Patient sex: M
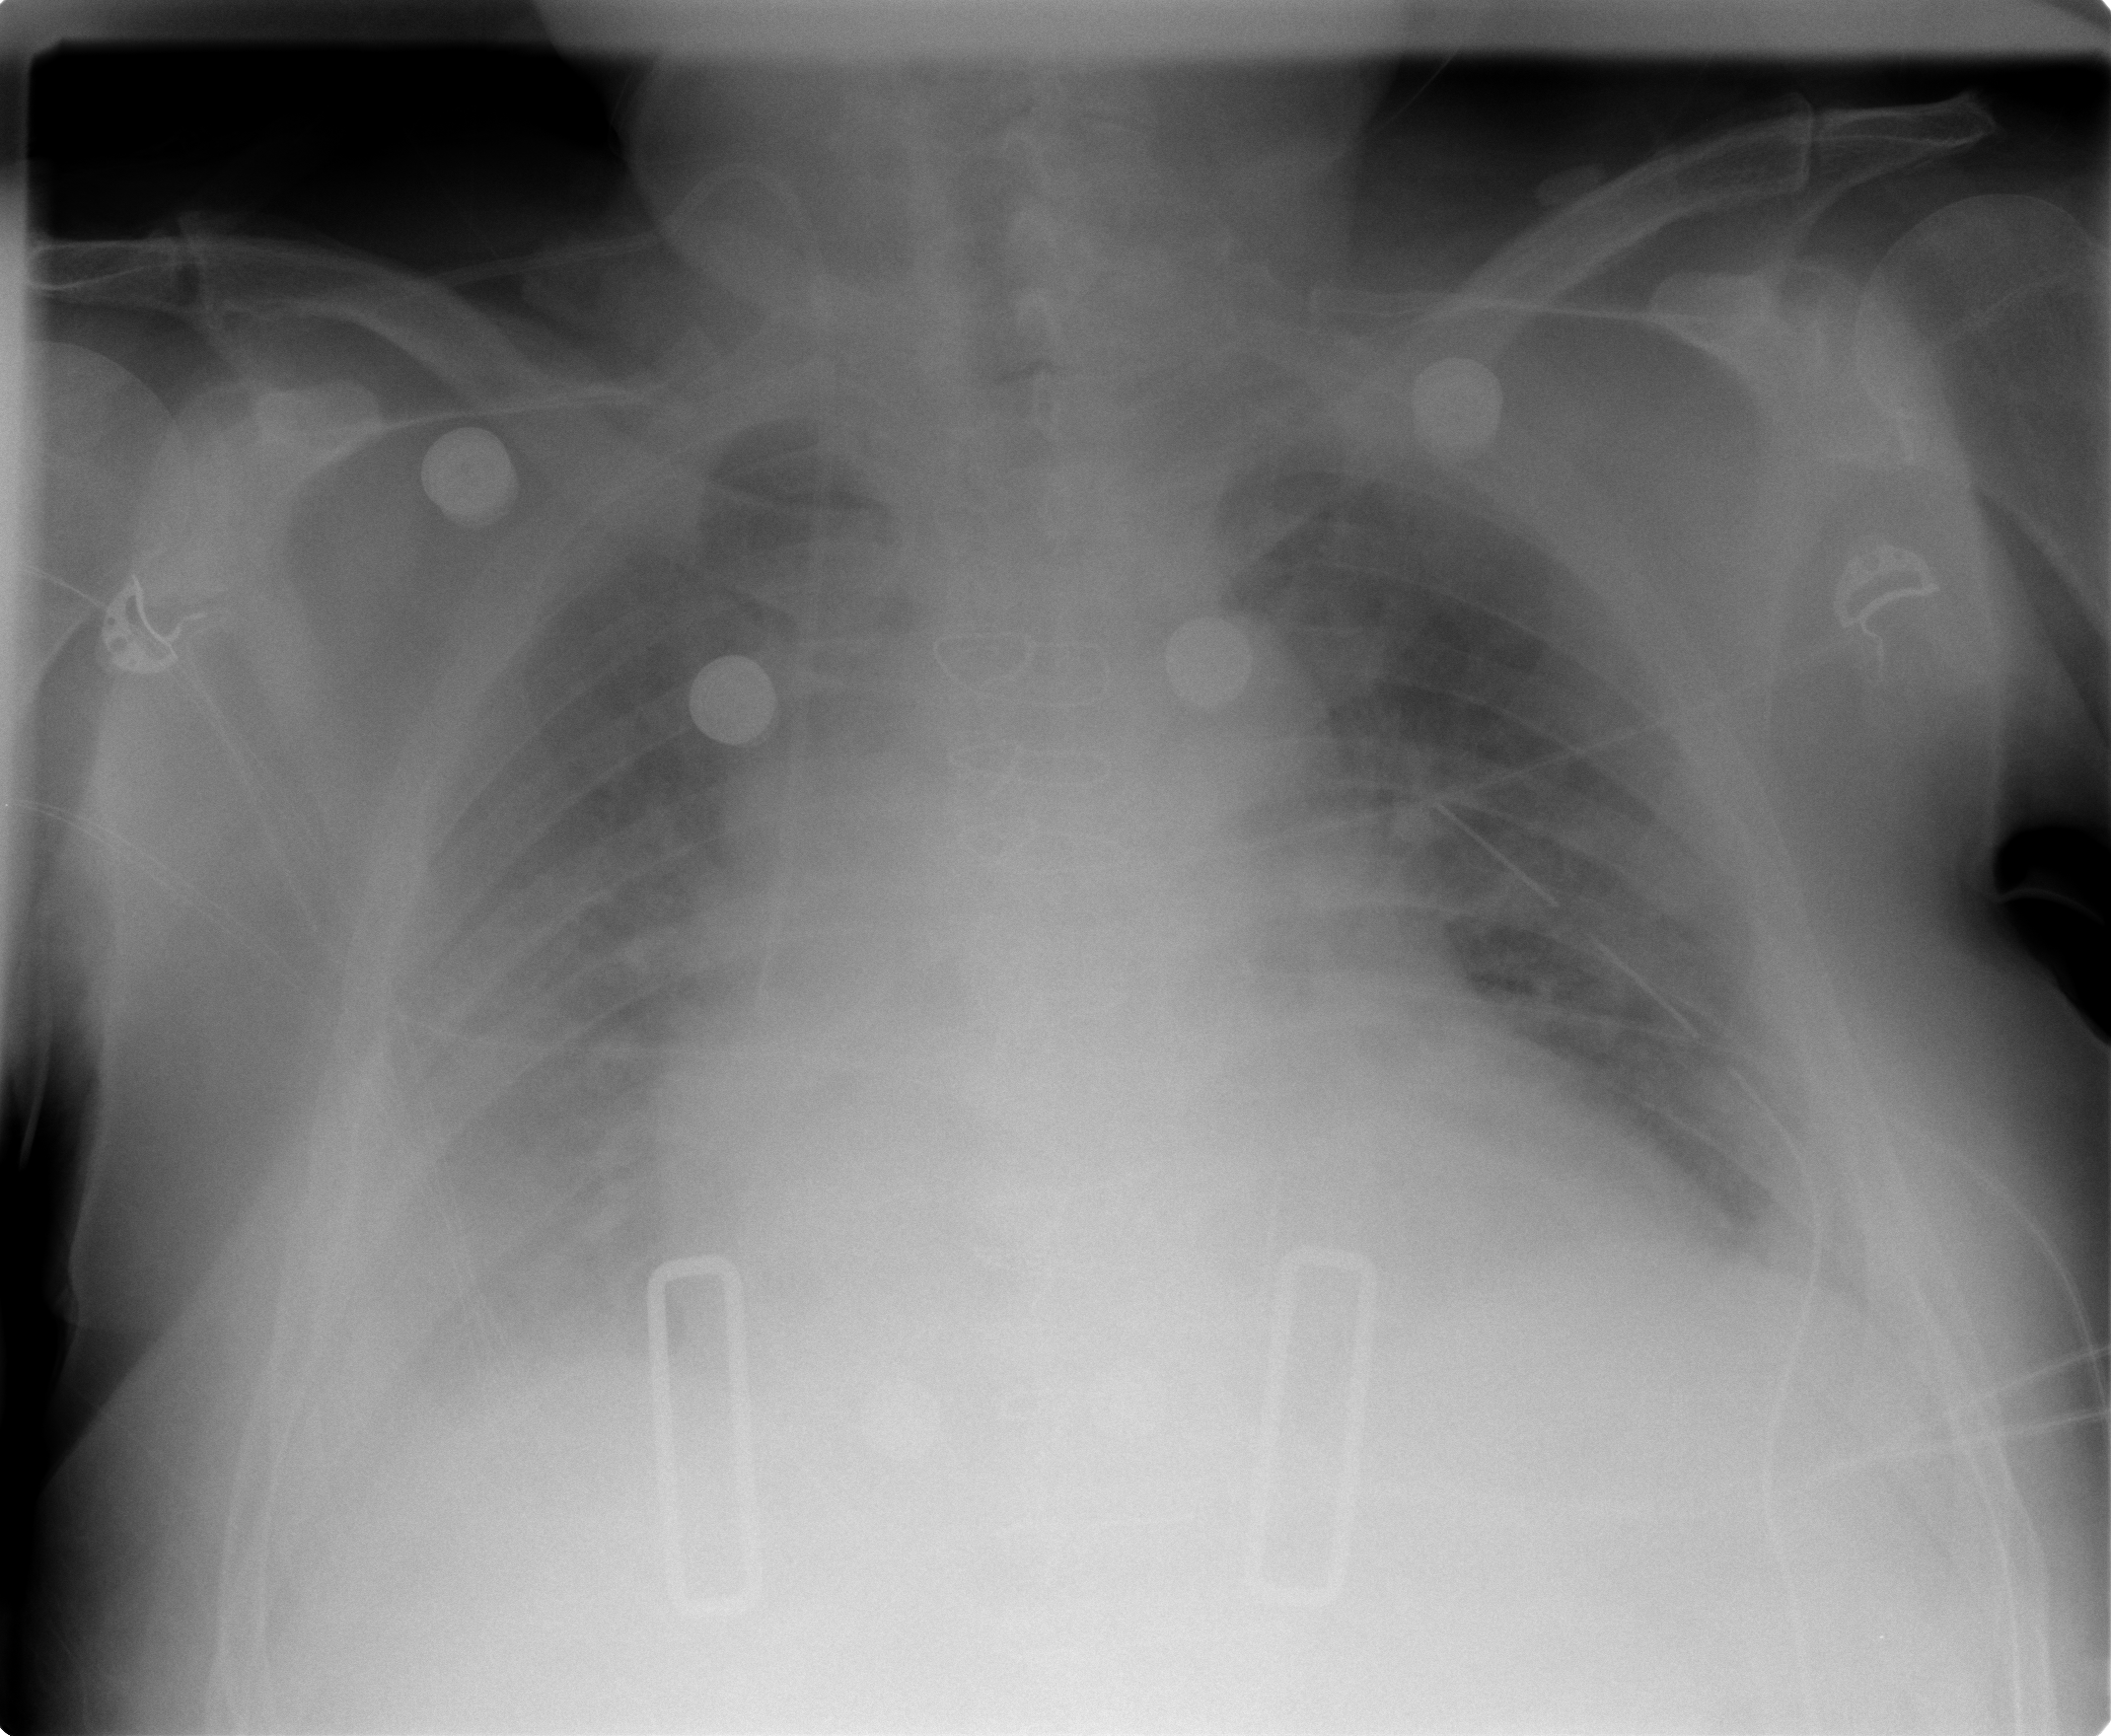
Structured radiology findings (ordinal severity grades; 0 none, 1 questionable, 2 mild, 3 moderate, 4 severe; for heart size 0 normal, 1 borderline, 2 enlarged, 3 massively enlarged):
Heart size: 2
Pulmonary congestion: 3
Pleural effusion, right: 2
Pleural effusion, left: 2
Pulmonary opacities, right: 2
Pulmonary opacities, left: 2
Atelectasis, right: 0
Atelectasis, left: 2